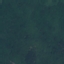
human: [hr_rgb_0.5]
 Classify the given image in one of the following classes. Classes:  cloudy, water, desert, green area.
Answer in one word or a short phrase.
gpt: green area